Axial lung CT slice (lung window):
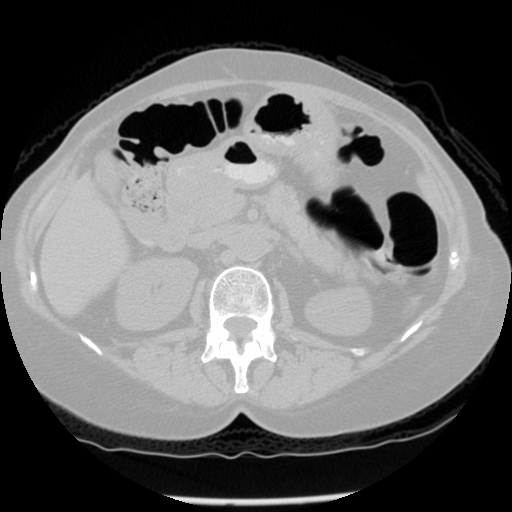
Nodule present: no